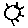
Label: sun